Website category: university
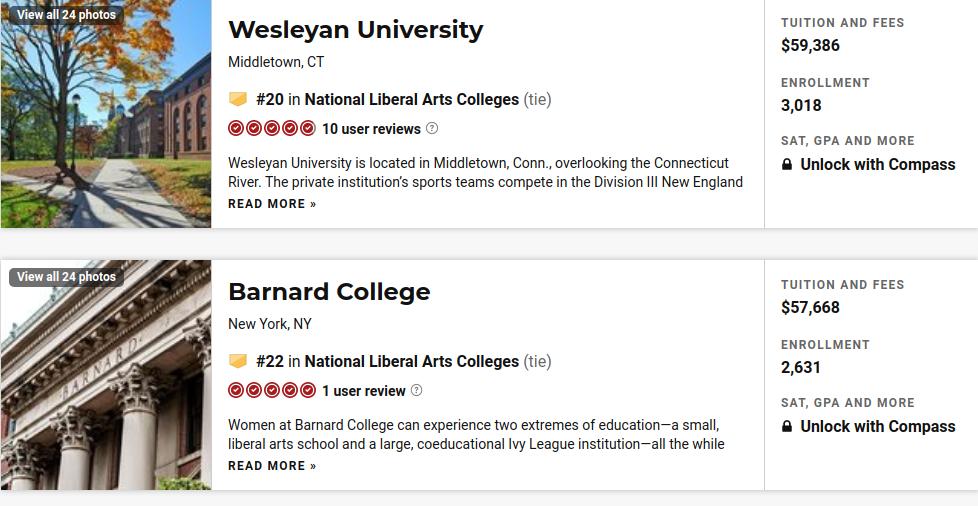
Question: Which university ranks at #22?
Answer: Barnard College

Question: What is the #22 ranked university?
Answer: Barnard College

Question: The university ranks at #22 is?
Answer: Barnard College

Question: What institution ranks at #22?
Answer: Barnard College